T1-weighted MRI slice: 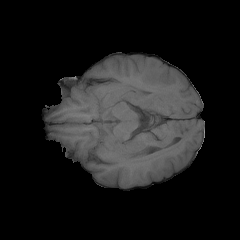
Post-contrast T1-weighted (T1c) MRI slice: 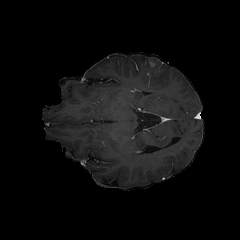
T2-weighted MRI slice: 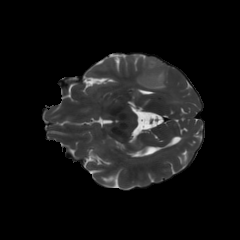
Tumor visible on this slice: yes